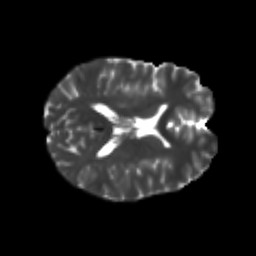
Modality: T2w
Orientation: axial
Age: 19
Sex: female
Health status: healthy
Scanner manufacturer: philips
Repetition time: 7.388 s
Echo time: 0.08599 s